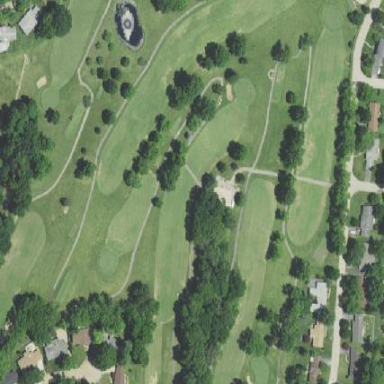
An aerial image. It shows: Golf course surrounded by greenery.